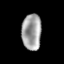
Tissue: lung
Cell type: Myeloid cells
Senescence score: 0.2373
Nuclear area (px): 685
Mean DAPI intensity: 162.396